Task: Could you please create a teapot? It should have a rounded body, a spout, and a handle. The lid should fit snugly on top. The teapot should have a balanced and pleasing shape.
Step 110:
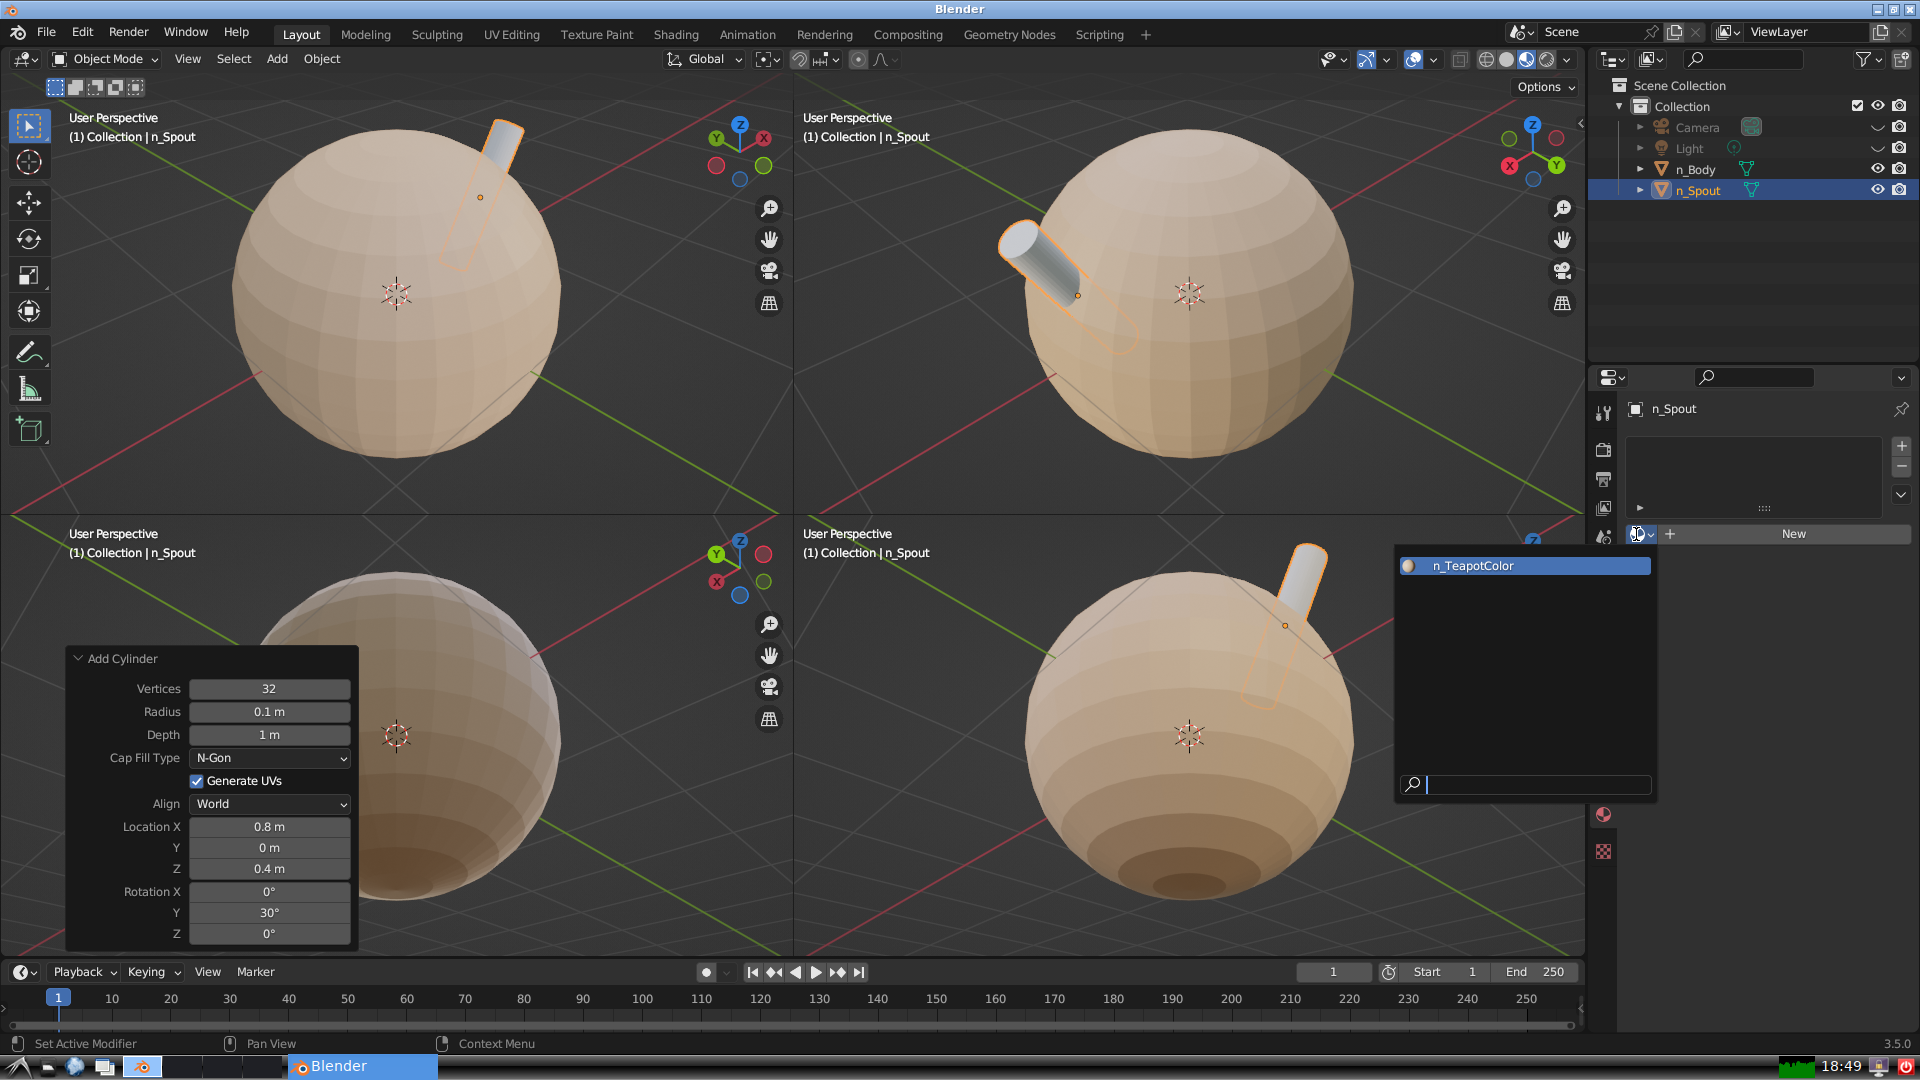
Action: input_text: n_TeapotColor